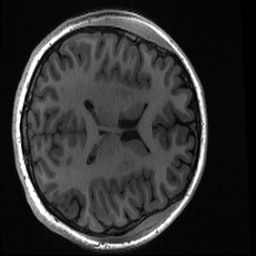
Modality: T1w
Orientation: axial
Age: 21
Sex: female